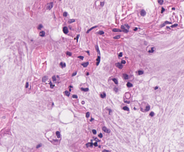
Tumor epithelial tissue: no
Tumor-associated stroma tissue: no
Normal tissue: yes